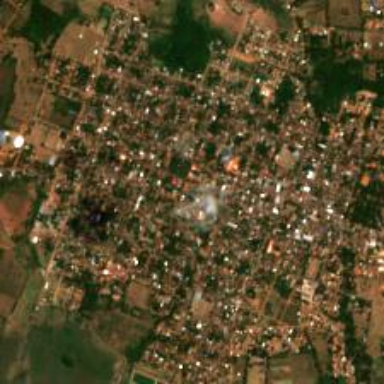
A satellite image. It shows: Town.